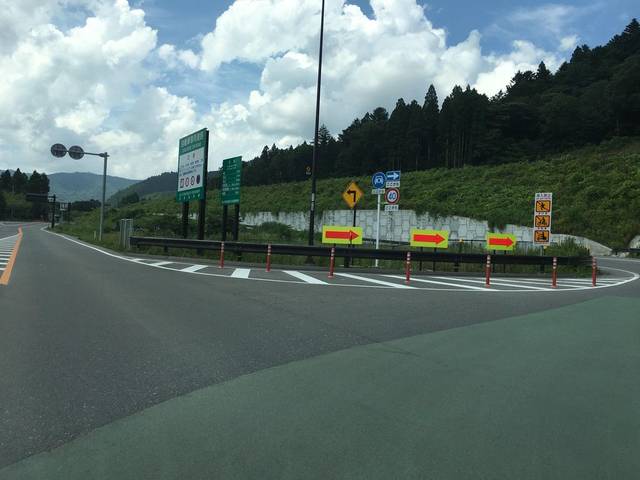
Region: Japan
Coordinates: 37.768, 140.848